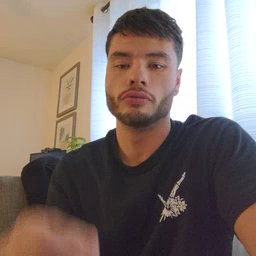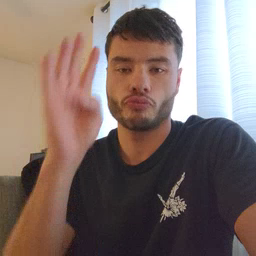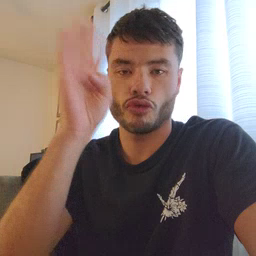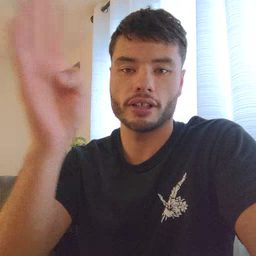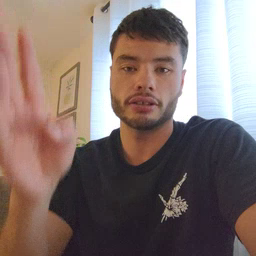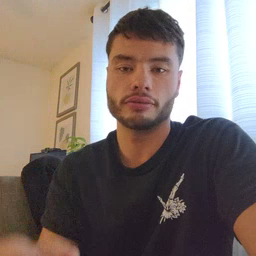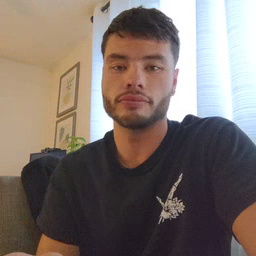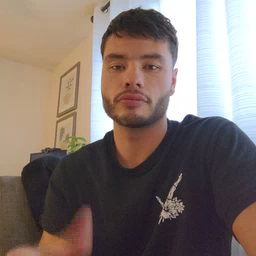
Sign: pretend